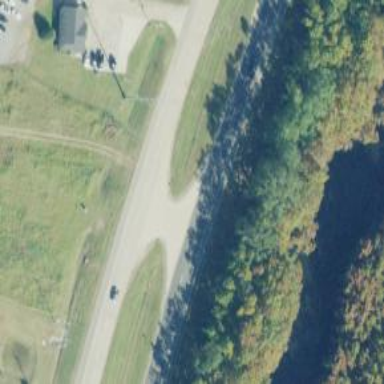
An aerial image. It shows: This image shows trunk highway that functions as expressway.